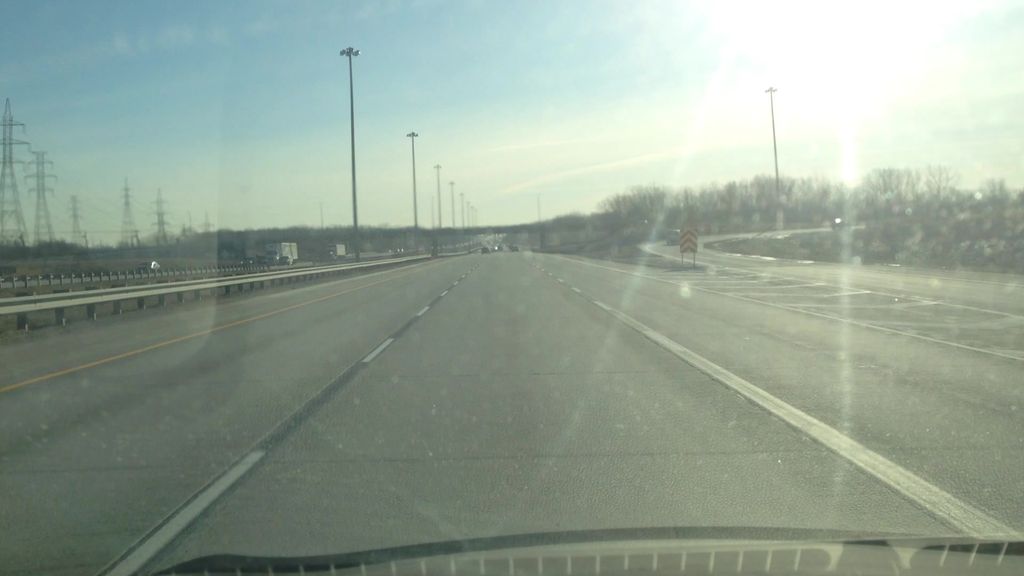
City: montreal